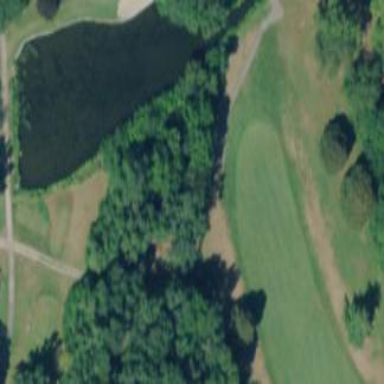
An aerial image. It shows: Water hazard in golf course. The hazard is natural water feature.